Interaction volume radius: 5 \u00c5
Interaction volume height: 15 \u00c5
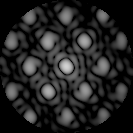
Disorder parameter: 0.2068